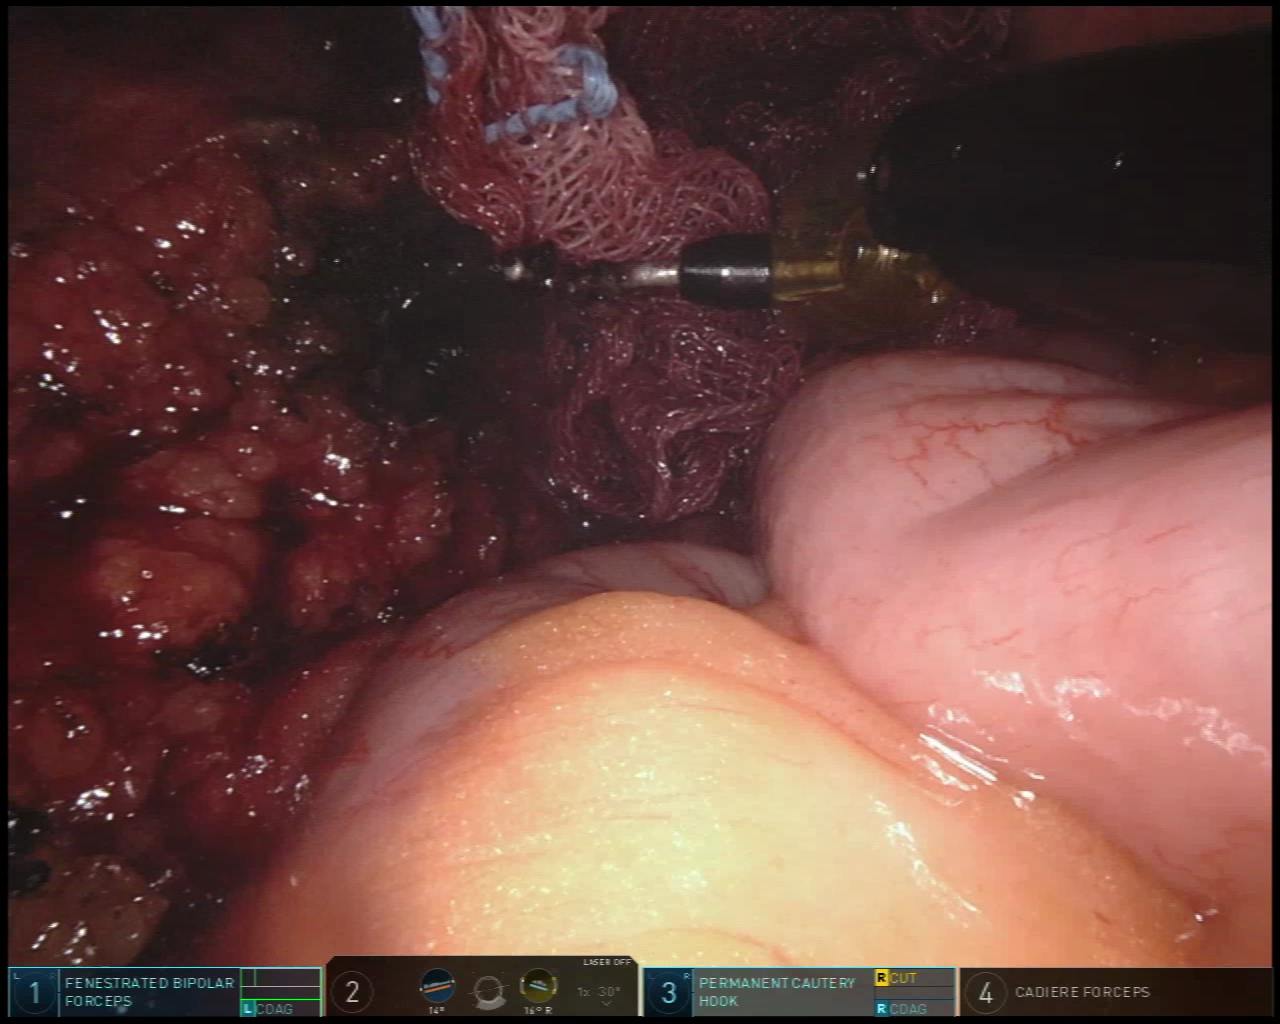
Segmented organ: small_intestine
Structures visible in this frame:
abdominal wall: no
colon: no
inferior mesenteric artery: no
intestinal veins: no
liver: no
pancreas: no
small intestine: yes
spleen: no
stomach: no
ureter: no
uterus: no
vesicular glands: no